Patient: sex F, age 26
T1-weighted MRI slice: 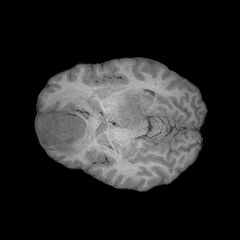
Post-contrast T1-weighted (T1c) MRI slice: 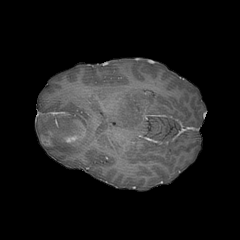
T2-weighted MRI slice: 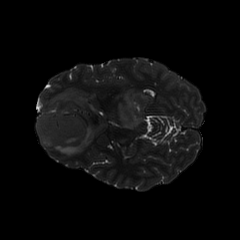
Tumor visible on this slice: yes
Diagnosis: Glioblastoma, IDH-wildtype
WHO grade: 4